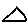
Label: triangle